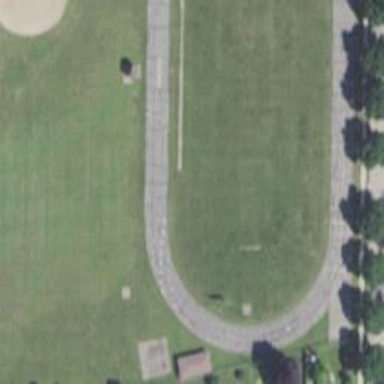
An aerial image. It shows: Track located within leisure land area.